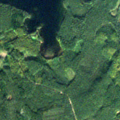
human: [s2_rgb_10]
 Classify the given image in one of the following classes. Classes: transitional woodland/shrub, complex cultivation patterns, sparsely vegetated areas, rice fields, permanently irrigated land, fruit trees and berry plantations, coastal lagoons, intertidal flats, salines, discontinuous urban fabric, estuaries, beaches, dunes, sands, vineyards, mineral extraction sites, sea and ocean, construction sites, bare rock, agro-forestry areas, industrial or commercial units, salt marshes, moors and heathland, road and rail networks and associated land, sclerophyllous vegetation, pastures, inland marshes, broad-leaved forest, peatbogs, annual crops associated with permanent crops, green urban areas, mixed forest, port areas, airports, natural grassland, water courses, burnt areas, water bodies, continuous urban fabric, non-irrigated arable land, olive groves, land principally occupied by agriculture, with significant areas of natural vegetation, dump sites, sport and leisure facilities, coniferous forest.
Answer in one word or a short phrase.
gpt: coniferous forest, water bodies